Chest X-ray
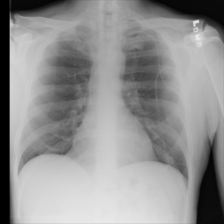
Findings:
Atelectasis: negative
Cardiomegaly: negative
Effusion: negative
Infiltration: negative
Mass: negative
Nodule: negative
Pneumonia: negative
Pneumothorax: negative
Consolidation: negative
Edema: negative
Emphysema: negative
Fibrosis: negative
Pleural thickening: negative
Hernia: negative